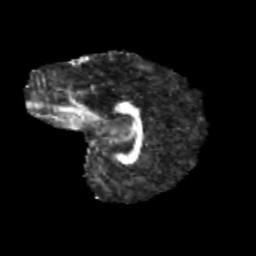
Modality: FA
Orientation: sagittal
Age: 10
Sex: female
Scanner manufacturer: siemens
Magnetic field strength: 3 T
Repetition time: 3.8 s
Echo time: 0.07 s